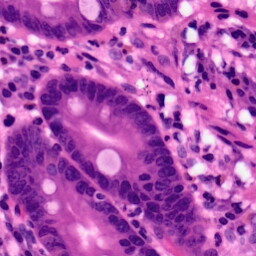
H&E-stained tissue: Pancreatic